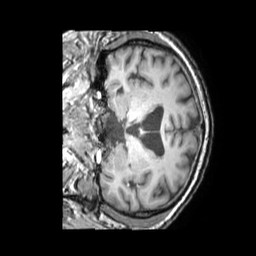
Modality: T1w
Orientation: coronal
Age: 60
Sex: male
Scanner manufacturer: philips
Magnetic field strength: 3 T
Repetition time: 0.009797 s
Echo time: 0.004597 s